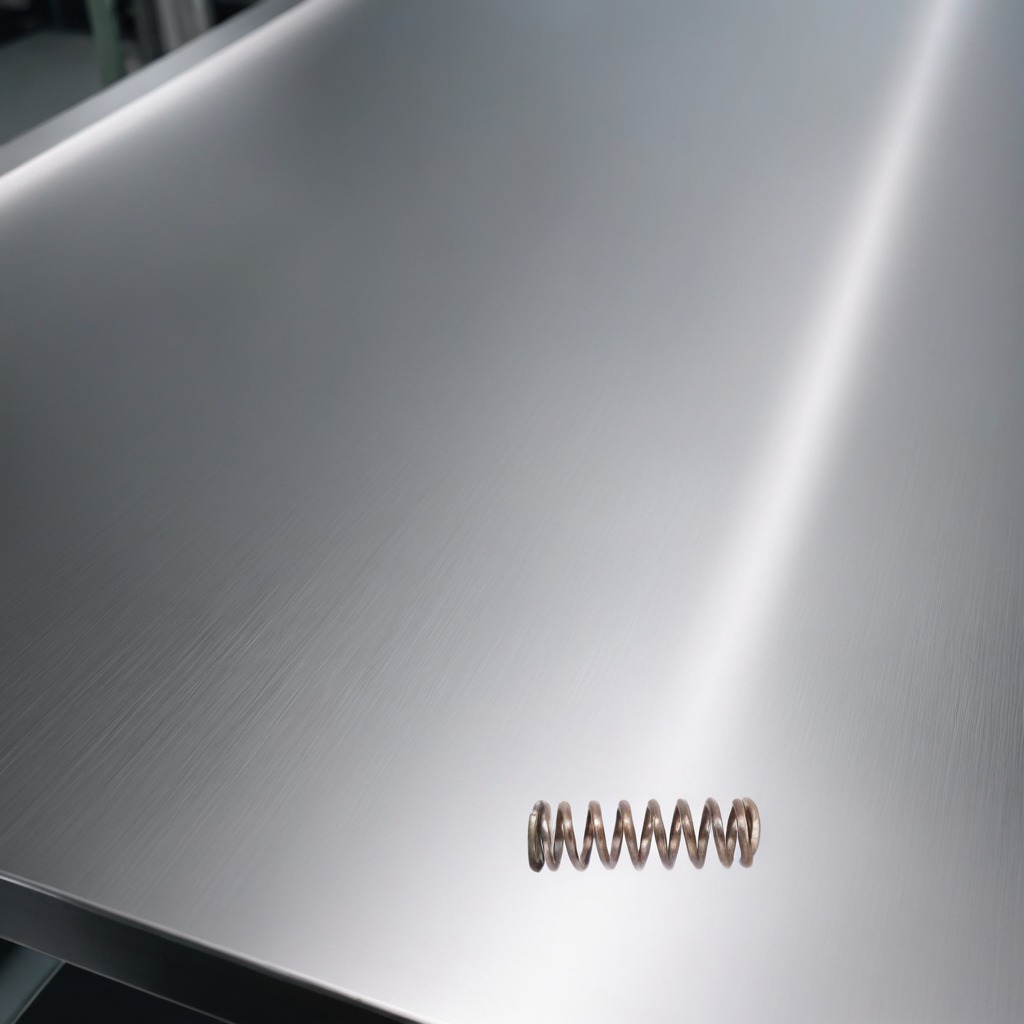
A coiled metal spring is lying on a stainless steel table in a high-end prototyping lab.